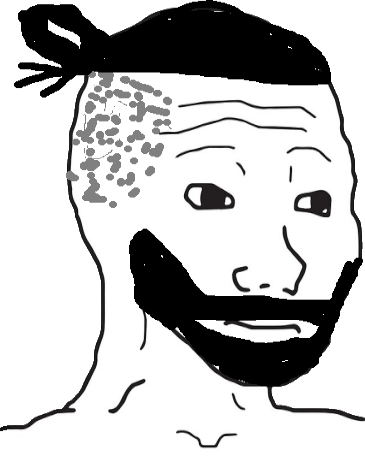
Label: 5_Doomer